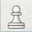
Piece: wP